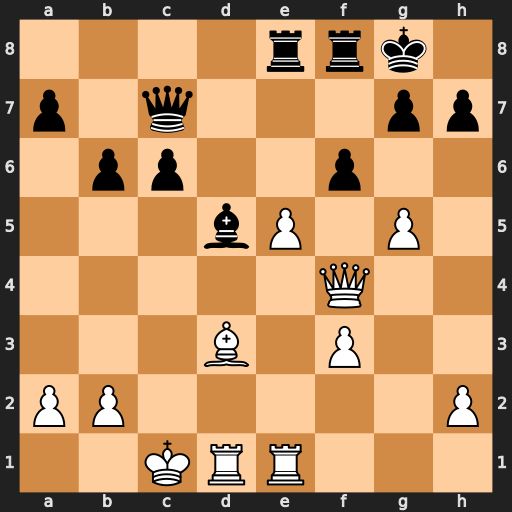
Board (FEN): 4rrk1/p1q3pp/1pp2p2/3bP1P1/5Q2/3B1P2/PP5P/2KRR3
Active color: w
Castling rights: -
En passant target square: -
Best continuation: Bxh7+ Kxh7 Qh4+ Kg6 gxf6